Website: home-depot
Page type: delivery-shipping
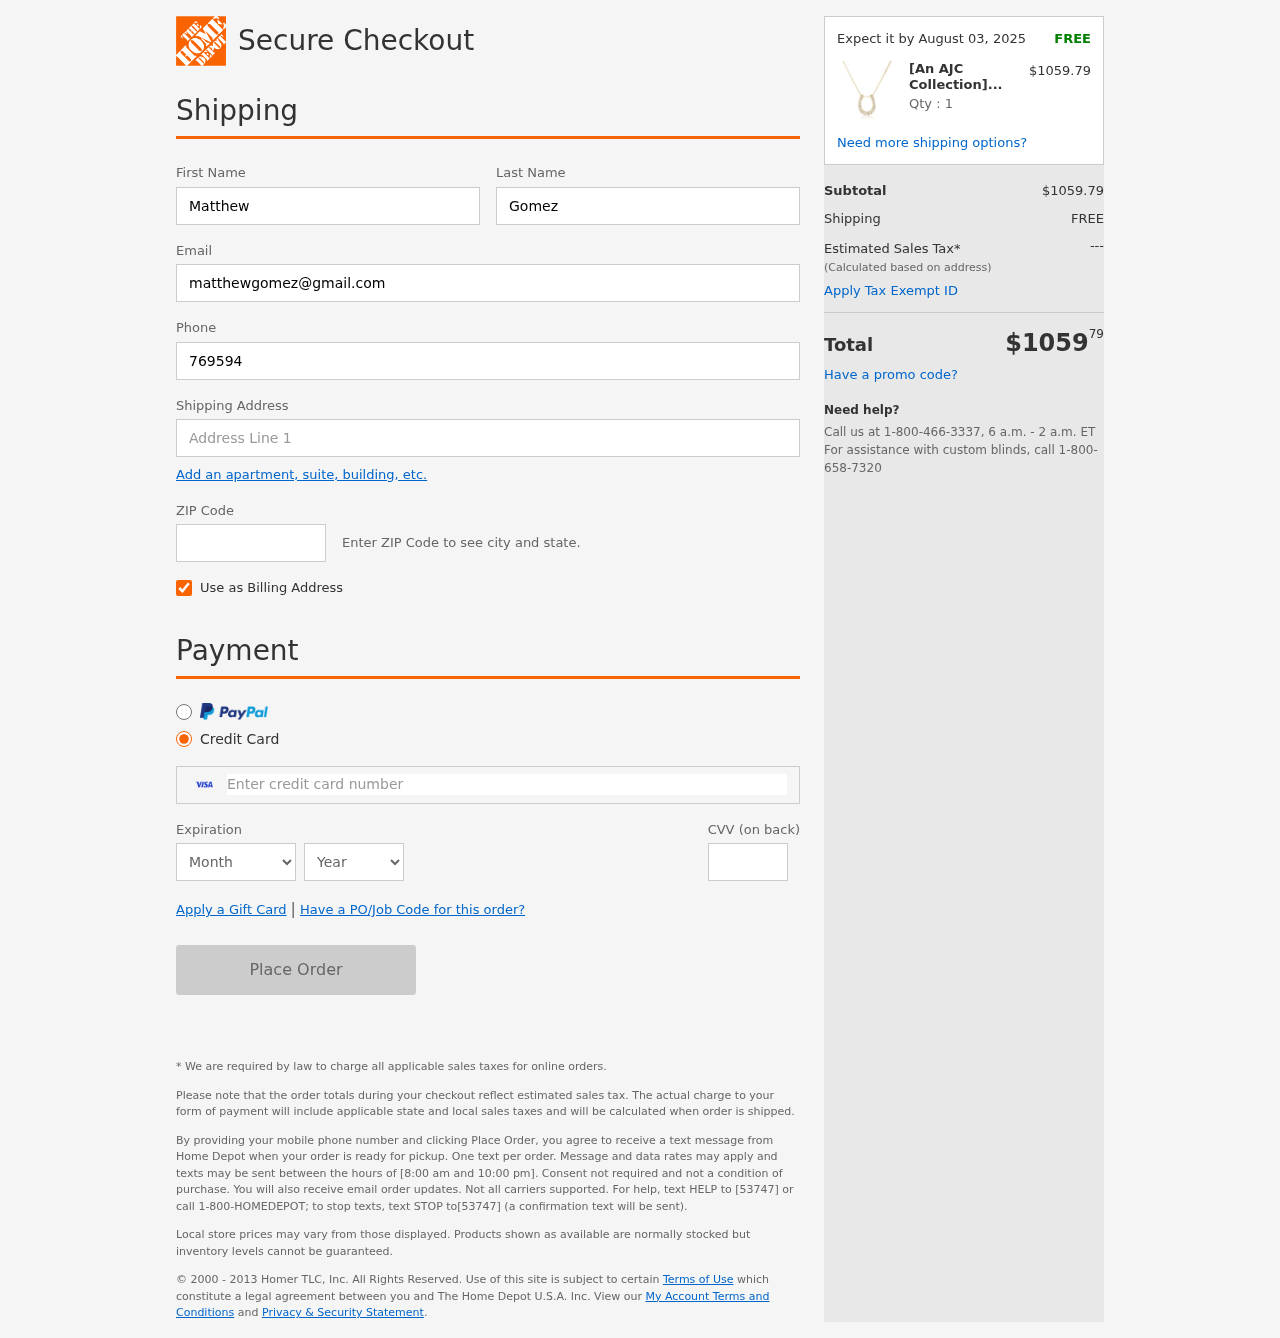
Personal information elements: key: PII_CARD_CVV
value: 344
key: PII_CARD_EXPIRY_MONTH
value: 09
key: PII_CARD_EXPIRY_YEAR
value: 27
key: PII_CARD_NUMBER
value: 4357 9704 3195 7633
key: PII_EMAIL
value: matthewgomez@gmail.com
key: PII_FIRSTNAME
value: Matthew
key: PII_LASTNAME
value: Gomez
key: PII_PHONE
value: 7695947322
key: PII_POSTCODE
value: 70127
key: PII_STREET
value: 944 Cody Wells Suite 656
Product elements: key: PRODUCT1_NAME
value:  [An AJC Collection] an AJC Collection Diamond K10 iero-go-rudonekkuresu (Total 0.20 CT) 5443 – 6813
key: PRODUCT1_PRICE
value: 1059.79
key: PRODUCT1_QUANTITY
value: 1
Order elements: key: ORDER_DELIVERY_DATE
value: Expect it by August 03, 2025
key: ORDER_SUBTOTAL
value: $1059.79
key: ORDER_SHIPPING_COST
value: FREE
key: ORDER_TOTAL
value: $105979